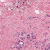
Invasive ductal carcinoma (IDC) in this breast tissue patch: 0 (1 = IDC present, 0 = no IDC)